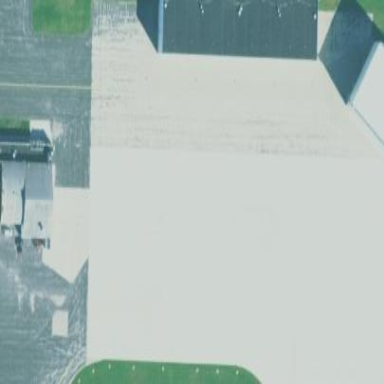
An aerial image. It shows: Apron at the airport.